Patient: sex M, age 46
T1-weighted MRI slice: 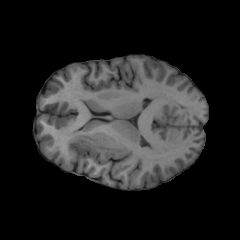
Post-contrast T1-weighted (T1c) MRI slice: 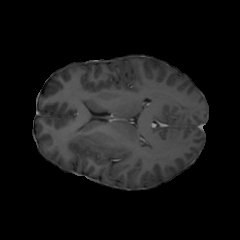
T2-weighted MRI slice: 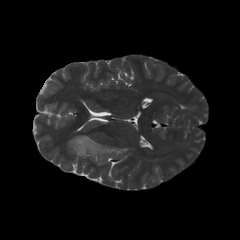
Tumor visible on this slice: yes
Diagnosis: Oligodendroglioma, IDH-mutant, 1p/19q-codeleted
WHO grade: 2